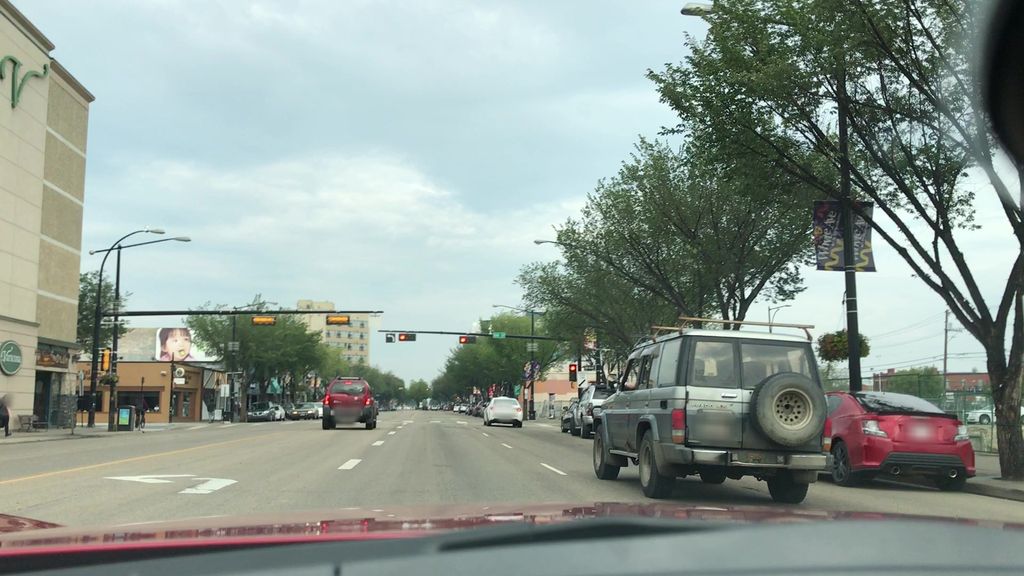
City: edmonton